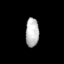
Tissue: lung
Cell type: Epithelial cells
Senescence score: 0.55
Nuclear area (px): 378
Mean DAPI intensity: 183.992